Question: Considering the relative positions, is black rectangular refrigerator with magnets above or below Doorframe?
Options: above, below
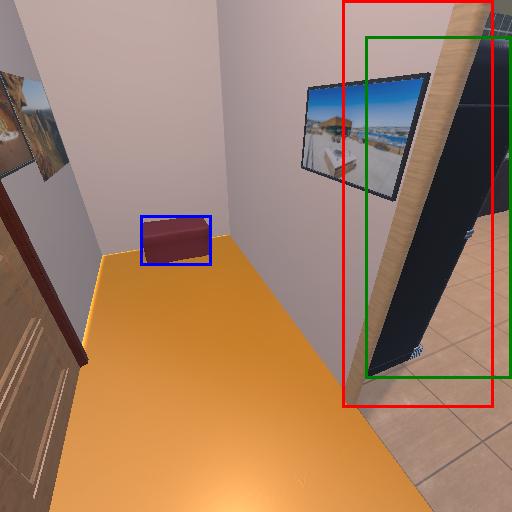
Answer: above